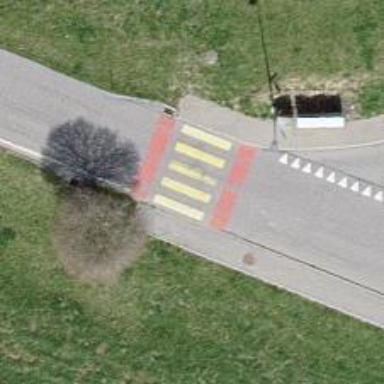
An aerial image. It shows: Zebra crossing on the road.